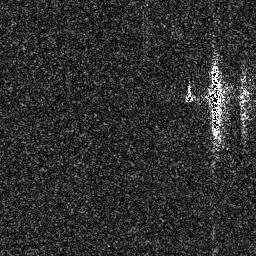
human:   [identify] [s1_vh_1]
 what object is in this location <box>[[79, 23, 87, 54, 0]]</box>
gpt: <ref>1 medium ship at the right</ref>